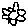
Label: flower